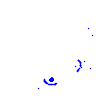
Particle: electron